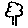
Label: tree